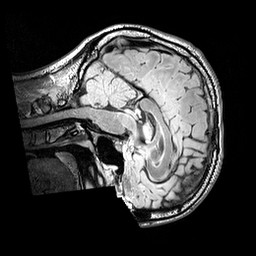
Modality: FLAIR
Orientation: sagittal
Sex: male
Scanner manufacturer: siemens
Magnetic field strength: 3 T
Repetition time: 5 s
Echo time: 0.395 s